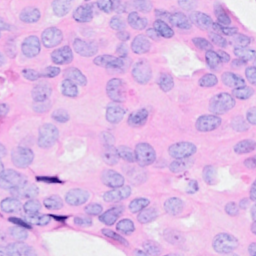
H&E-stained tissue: Breast